Question: I am developing an android application (for jellybean) which has 9 activities connected with intents. The application crashes when I click the bar at the top (which is supposed to take me to the previous activity I guess). I'm not sure what that bar is called but it shows the name of the current activity. It does not crash when I click the hardware "back" button but when I click that bar it says "the app has stopped". I'm adding the screenshot of the emulator to show which bar I'm talking about:
here is my main activity code and the profile activity code:
MAIN ACTIVITY:
'''
package com.ecotravel.eco_travel;
import android.os.Bundle;
import android.app.Activity;
import android.view.Menu;
import android.view.View;
import android.widget.Button;
import android.widget.EditText;
import android.content.Intent;
public class MainActivity extends Activity {
@Override
protected void onCreate(Bundle savedInstanceState) {
super.onCreate(savedInstanceState);
setContentView(R.layout.activity_main);
EditText usernamefield= (EditText) findViewById(R.id.usernamefield);
EditText passwordfield = (EditText) findViewById(R.id.passwordfield);
}
@Override
public boolean onCreateOptionsMenu(Menu menu) {
// Inflate the menu; this adds items to the action bar if it is present.
getMenuInflater().inflate(R.menu.main, menu);
return true;
}
/** Called when the user clicks the Log In button */
public void loginFunc(View view) {
Intent intent = new Intent(this, ProfileActivity.class);
startActivity(intent);
EditText usernamefield= (EditText) findViewById(R.id.usernamefield);
EditText passwordfield = (EditText) findViewById(R.id.passwordfield);
}
/** Called when the user clicks the Register button */
public void registerFunc(View view) {
Intent intent = new Intent(this, RegisterActivity.class);
startActivity(intent);
}
}
'''
PROFILE ACTIVITY(the one in the screenshot):
'''
package com.ecotravel.eco_travel;
import android.os.Bundle;
import android.app.Activity;
import android.view.Menu;
import android.view.MenuItem;
import android.view.View;
import android.support.v4.app.NavUtils;
import android.annotation.TargetApi;
import android.content.Intent;
import android.os.Build;
public class ProfileActivity extends Activity {
@Override
protected void onCreate(Bundle savedInstanceState) {
super.onCreate(savedInstanceState);
setContentView(R.layout.activity_profile);
// Show the Up button in the action bar.
setupActionBar();
}
/**
* Set up the {@link android.app.ActionBar}, if the API is available.
*/
@TargetApi(Build.VERSION_CODES.HONEYCOMB)
private void setupActionBar() {
if (Build.VERSION.SDK_INT >= Build.VERSION_CODES.HONEYCOMB) {
getActionBar().setDisplayHomeAsUpEnabled(true);
}
}
@Override
public boolean onCreateOptionsMenu(Menu menu) {
// Inflate the menu; this adds items to the action bar if it is present.
getMenuInflater().inflate(R.menu.profile, menu);
return true;
}
@Override
public boolean onOptionsItemSelected(MenuItem item) {
switch (item.getItemId()) {
case android.R.id.home:
// This ID represents the Home or Up button. In the case of this
// activity, the Up button is shown. Use NavUtils to allow users
// to navigate up one level in the application structure. For
// more details, see the Navigation pattern on Android Design:
//
// http://developer.android.com/design/patterns/navigation.html#up-vs-back
//
NavUtils.navigateUpFromSameTask(this);
return true;
}
return super.onOptionsItemSelected(item);
}
/** Called when the user clicks the Search button */
public void searchFunc(View view) {
Intent intent = new Intent(this, SearchActivity.class);
startActivity(intent);
}
/** Called when the user clicks the Wishlist button */
public void wishFunc(View view) {
Intent intent = new Intent(this, WishlistActivity.class);
startActivity(intent);
}
}
'''
Can someone please explain why that is happening? If not how can I remove this bar from my activities?
EDIT: logcat is below:
'''
06-08 17:50:12.140: E/AndroidRuntime(3235): FATAL EXCEPTION: main
06-08 17:50:12.140: E/AndroidRuntime(3235): java.lang.NoClassDefFoundError: android.support.v4.app.NavUtils
06-08 17:50:12.140: E/AndroidRuntime(3235): at com.ecotravel.eco_travel.ProfileActivity.onOptionsItemSelected(ProfileActivity.java:51)
06-08 17:50:12.140: E/AndroidRuntime(3235): at android.app.Activity.onMenuItemSelected(Activity.java:2548)
06-08 17:50:12.140: E/AndroidRuntime(3235): at com.android.internal.widget.ActionBarView$3.onClick(ActionBarView.java:167)
06-08 17:50:12.140: E/AndroidRuntime(3235): at android.view.View.performClick(View.java:4204)
06-08 17:50:12.140: E/AndroidRuntime(3235): at android.view.View$PerformClick.run(View.java:17355)
06-08 17:50:12.140: E/AndroidRuntime(3235): at android.os.Handler.handleCallback(Handler.java:725)
06-08 17:50:12.140: E/AndroidRuntime(3235): at android.os.Handler.dispatchMessage(Handler.java:92)
06-08 17:50:12.140: E/AndroidRuntime(3235): at android.os.Looper.loop(Looper.java:137)
06-08 17:50:12.140: E/AndroidRuntime(3235): at android.app.ActivityThread.main(ActivityThread.java:5041)
06-08 17:50:12.140: E/AndroidRuntime(3235): at java.lang.reflect.Method.invokeNative(Native Method)
06-08 17:50:12.140: E/AndroidRuntime(3235): at java.lang.reflect.Method.invoke(Method.java:511)
06-08 17:50:12.140: E/AndroidRuntime(3235): at com.android.internal.os.ZygoteInit$MethodAndArgsCaller.run(ZygoteInit.java:793)
06-08 17:50:12.140: E/AndroidRuntime(3235): at com.android.internal.os.ZygoteInit.main(ZygoteInit.java:560)
06-08 17:50:12.140: E/AndroidRuntime(3235): at dalvik.system.NativeStart.main(Native Method)
'''
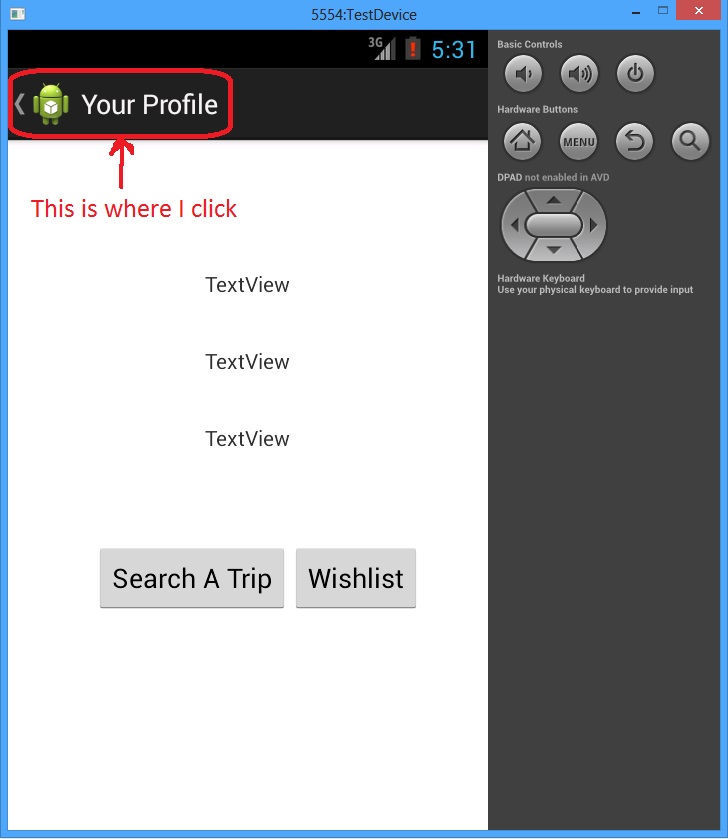
Answer: I found the solution. The problem was upgrading to adt22. in adt22 the location of android-support-v4.jar is changed which caused this error. the solution is here: <URL>